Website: home-depot
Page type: newsletter-management
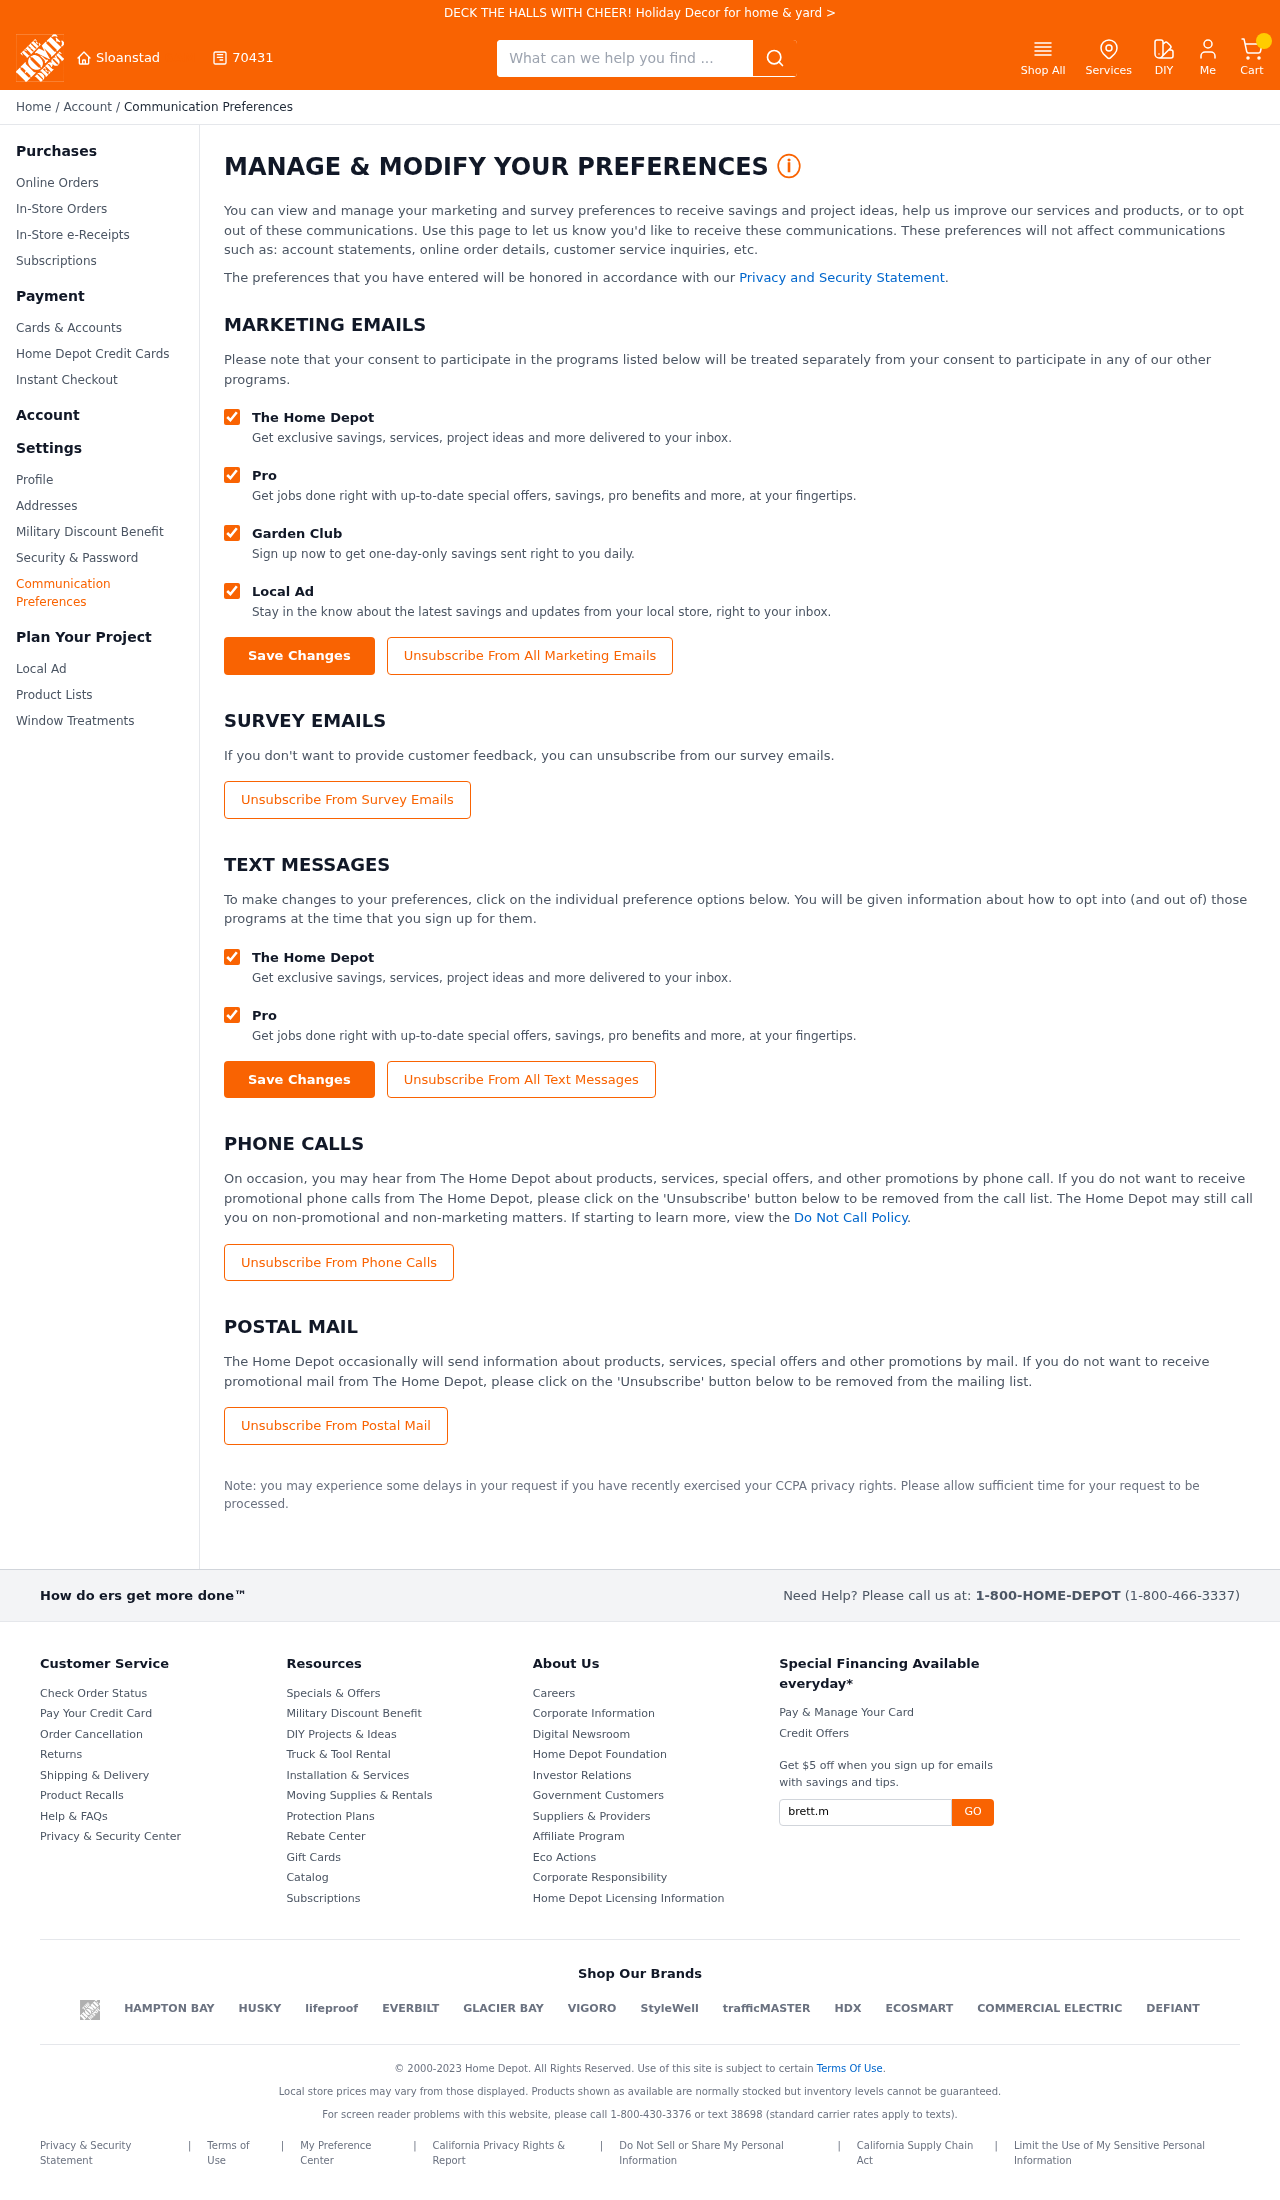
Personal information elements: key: PII_CITY
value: Sloanstad
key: PII_POSTCODE
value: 70431
Search elements: key: HEADER_SEARCH
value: What can we help you find ...